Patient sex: M
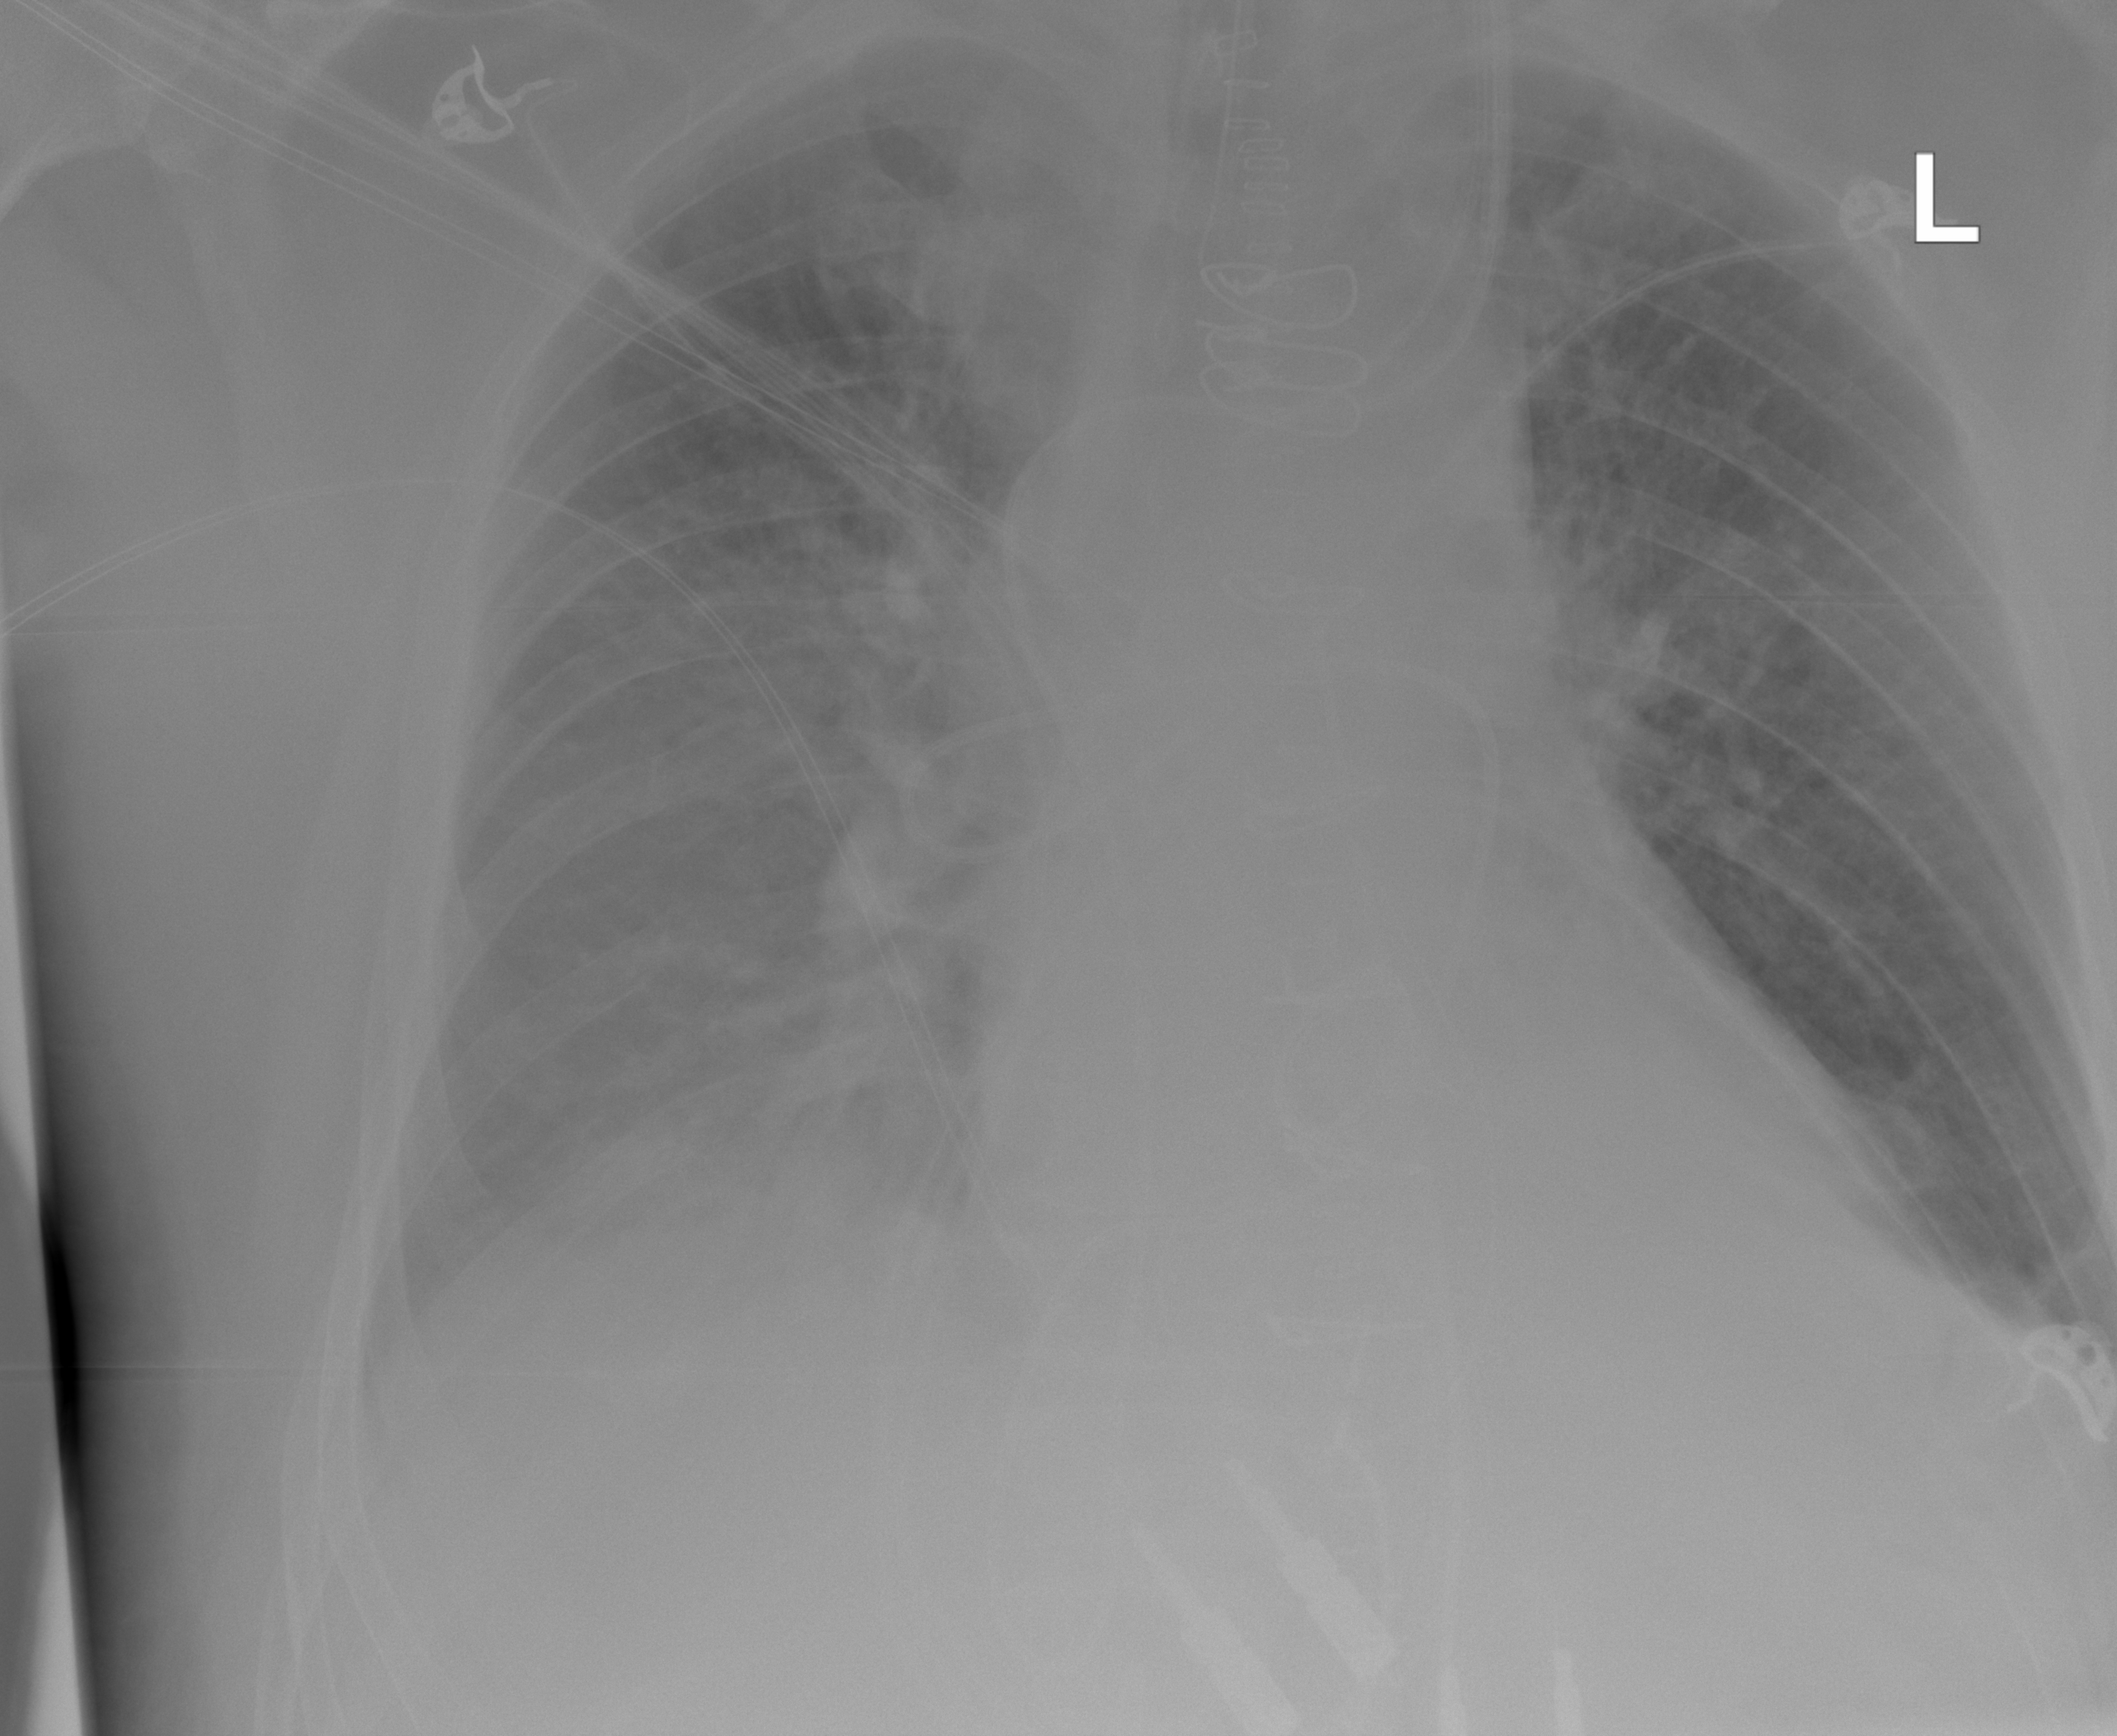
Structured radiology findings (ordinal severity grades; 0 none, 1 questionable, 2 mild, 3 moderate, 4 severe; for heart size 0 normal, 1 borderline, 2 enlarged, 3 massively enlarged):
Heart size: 0
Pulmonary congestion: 0
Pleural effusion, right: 2
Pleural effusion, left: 0
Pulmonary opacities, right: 2
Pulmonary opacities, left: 0
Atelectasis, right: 0
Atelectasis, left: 0